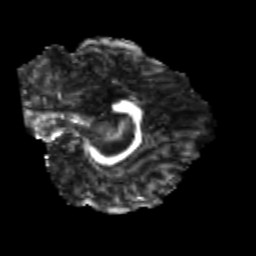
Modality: FA
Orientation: sagittal
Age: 25
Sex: female
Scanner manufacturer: siemens
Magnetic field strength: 3 T
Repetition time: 3.5 s
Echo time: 0.104 s